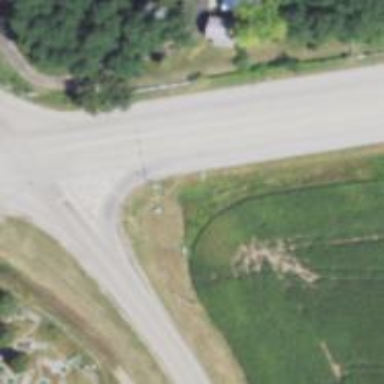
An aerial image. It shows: Image featuring pole that serves both as power and communication pole. It seems like telephone pole as well.